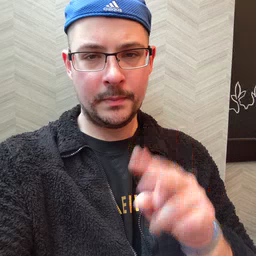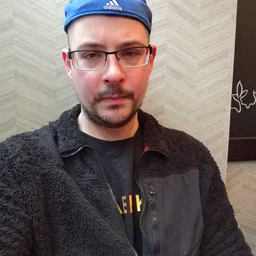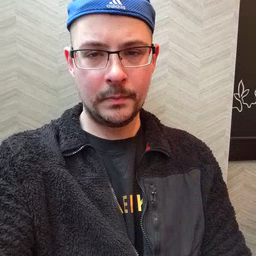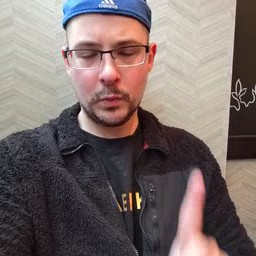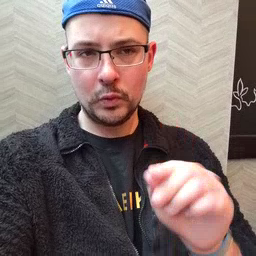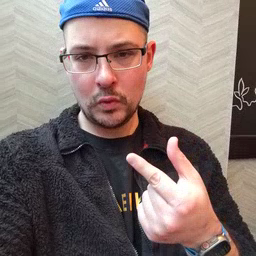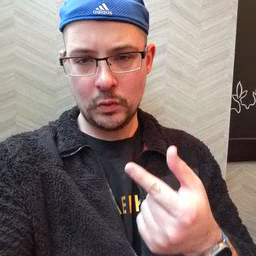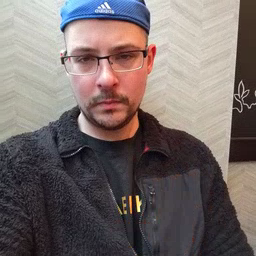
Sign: dog